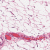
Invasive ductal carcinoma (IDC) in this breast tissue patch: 0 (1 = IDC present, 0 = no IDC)